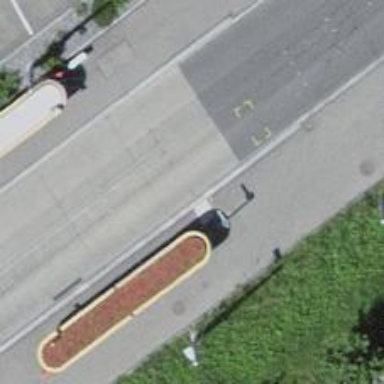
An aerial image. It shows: Platform with shelter designated for trolleybus services.